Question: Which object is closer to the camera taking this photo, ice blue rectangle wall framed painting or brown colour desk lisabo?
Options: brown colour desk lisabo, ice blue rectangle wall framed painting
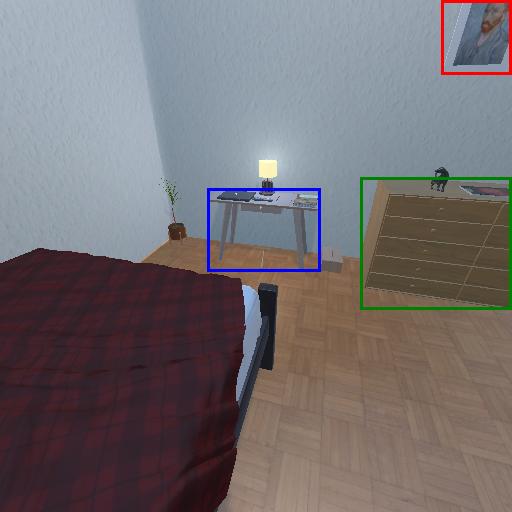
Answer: brown colour desk lisabo